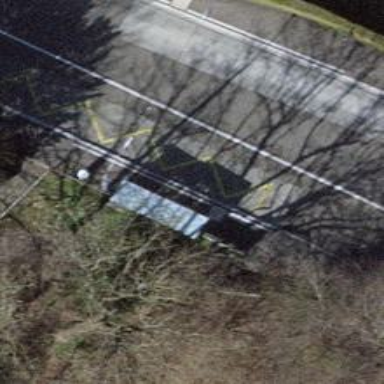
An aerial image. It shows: Trolleybus stop position for public transport.